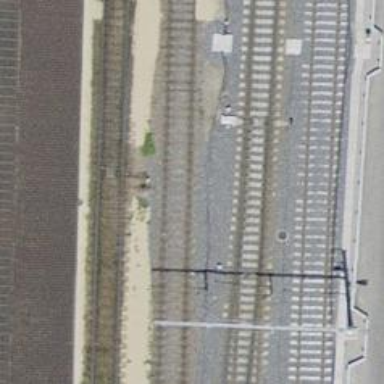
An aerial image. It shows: Railway switch.